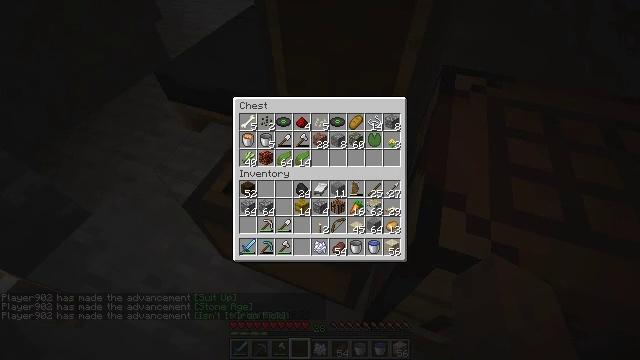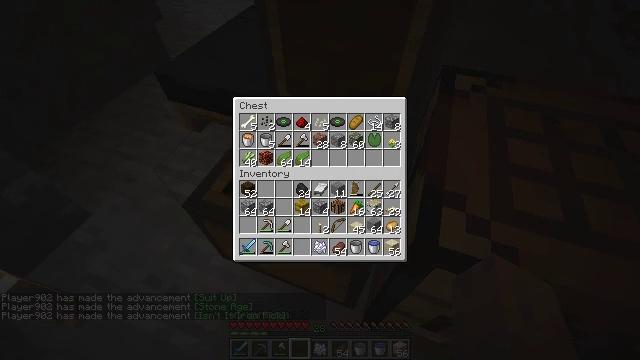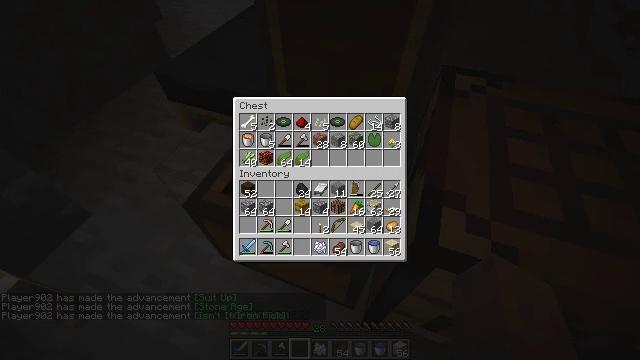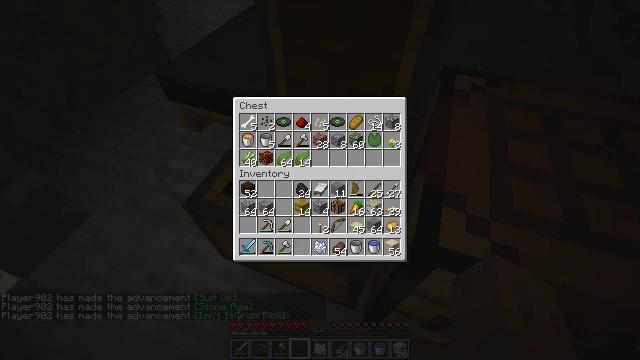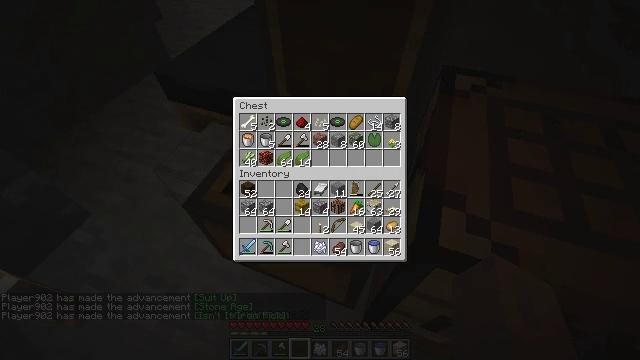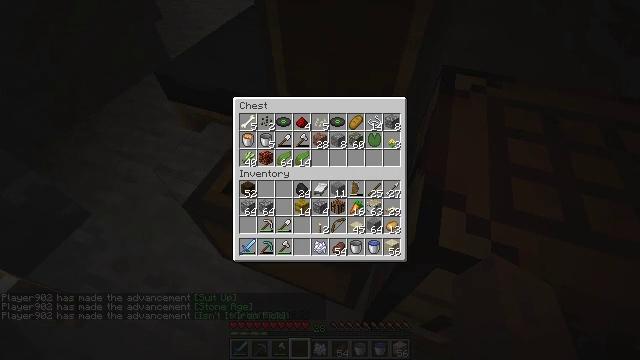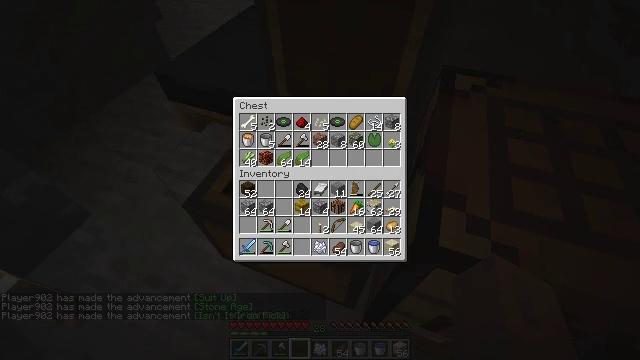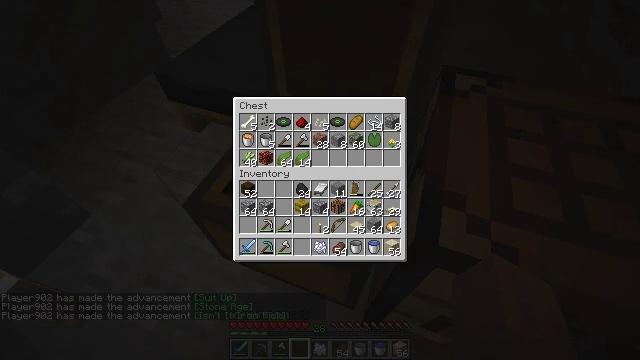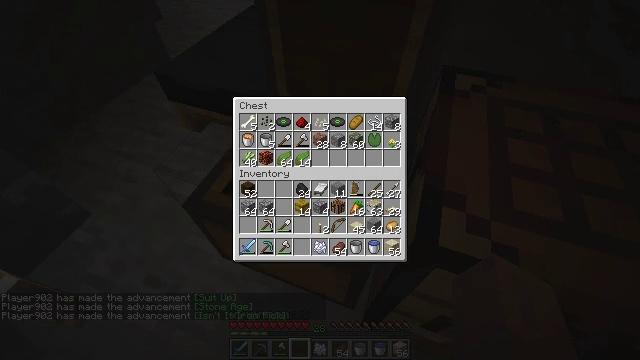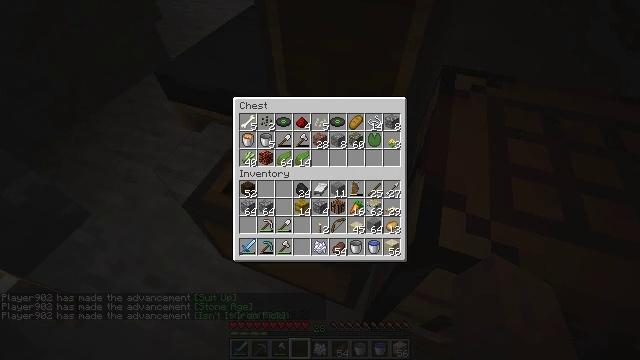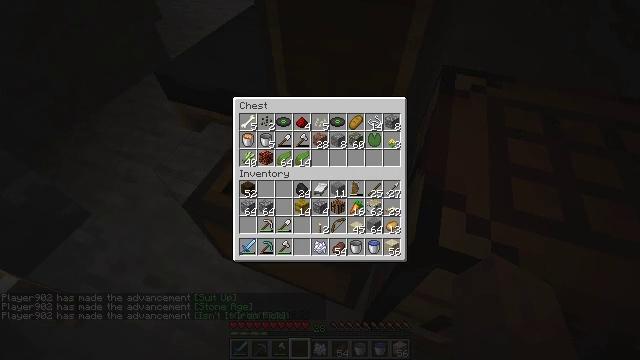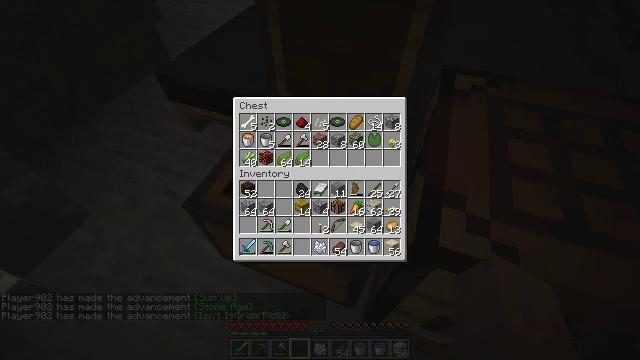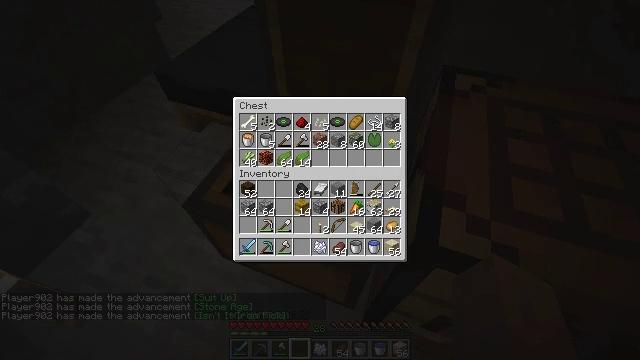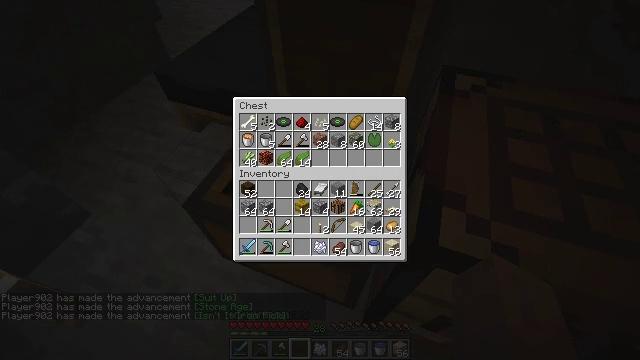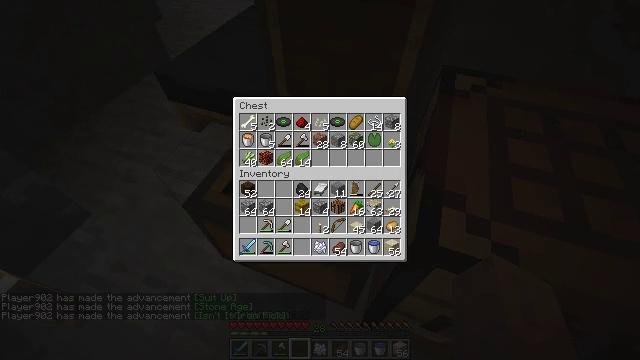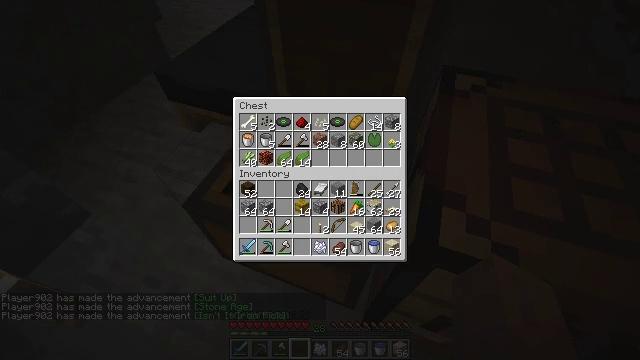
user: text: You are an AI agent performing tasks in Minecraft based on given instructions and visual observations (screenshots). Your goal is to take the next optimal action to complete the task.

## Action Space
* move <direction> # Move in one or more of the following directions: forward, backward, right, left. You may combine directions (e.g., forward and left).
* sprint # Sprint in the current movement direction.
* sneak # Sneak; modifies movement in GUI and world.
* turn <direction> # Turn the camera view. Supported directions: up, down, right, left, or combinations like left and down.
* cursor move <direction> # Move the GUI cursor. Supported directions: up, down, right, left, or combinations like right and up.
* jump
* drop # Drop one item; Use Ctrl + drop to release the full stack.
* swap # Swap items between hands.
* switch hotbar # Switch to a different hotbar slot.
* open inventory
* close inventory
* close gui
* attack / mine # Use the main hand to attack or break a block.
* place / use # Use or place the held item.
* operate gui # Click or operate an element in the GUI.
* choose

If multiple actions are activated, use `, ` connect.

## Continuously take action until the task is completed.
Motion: motion action
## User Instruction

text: Mine the black bed to pick it up.
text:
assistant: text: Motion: no_op
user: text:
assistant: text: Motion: turn right and up
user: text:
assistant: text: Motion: turn left and down
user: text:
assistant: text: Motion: turn left and down
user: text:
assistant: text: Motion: turn left and down
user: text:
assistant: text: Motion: no_op
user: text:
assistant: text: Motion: no_op
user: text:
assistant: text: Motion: turn left and down
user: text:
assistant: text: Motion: no_op
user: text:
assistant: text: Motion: no_op
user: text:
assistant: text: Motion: no_op
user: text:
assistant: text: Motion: no_op
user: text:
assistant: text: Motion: no_op
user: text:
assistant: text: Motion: no_op
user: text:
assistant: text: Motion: turn up
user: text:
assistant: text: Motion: no_op
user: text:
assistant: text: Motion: turn left
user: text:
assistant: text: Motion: turn left and up
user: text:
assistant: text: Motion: turn left and up
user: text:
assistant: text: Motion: turn left and up
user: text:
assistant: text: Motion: no_op
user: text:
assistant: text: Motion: no_op
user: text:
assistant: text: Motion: no_op
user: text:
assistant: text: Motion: no_op
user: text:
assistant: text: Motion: no_op
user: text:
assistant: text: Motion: no_op
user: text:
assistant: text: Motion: move left
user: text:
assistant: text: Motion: move left
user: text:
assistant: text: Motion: move left, turn right
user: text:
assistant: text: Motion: move left, turn right